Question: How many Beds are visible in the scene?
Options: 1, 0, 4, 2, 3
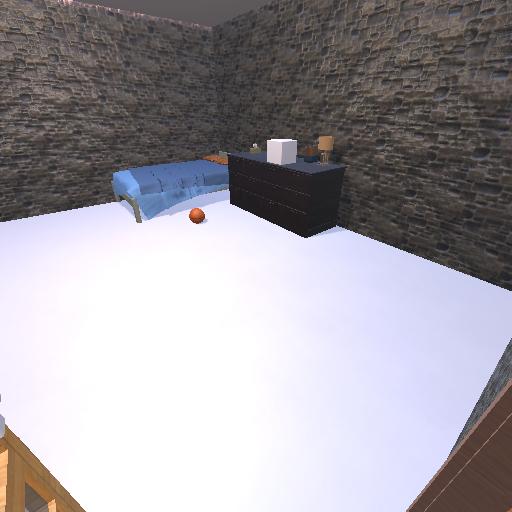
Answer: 1